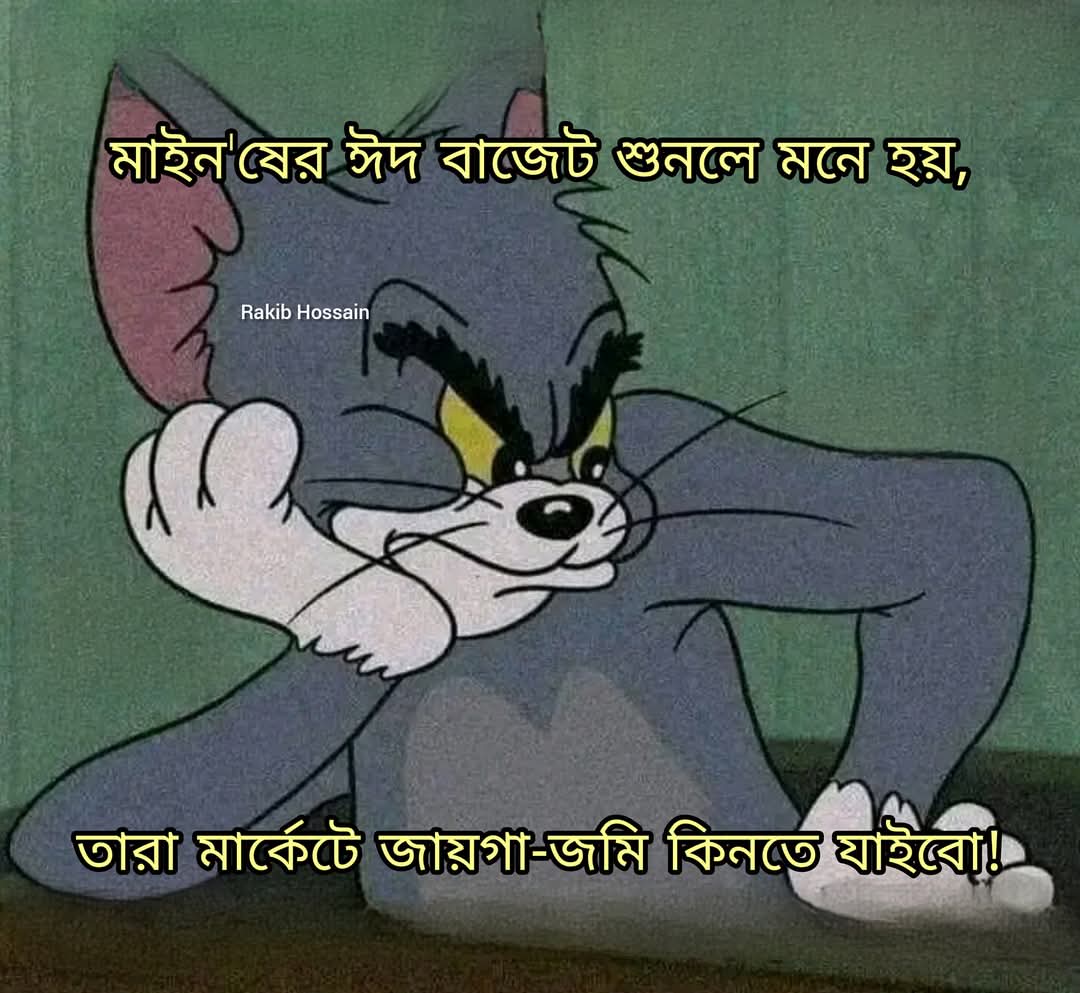
Text: মাইন'ষের ঈদ বাজেট শুনলে মনে হয়,
তারা মার্কেটে জায়গা-জমি কিনতে যাইবো!
Label: Non Hate